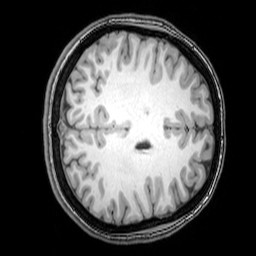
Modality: T1w
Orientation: axial
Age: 24
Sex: female
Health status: healthy
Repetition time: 0.081 s
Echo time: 0.037 s